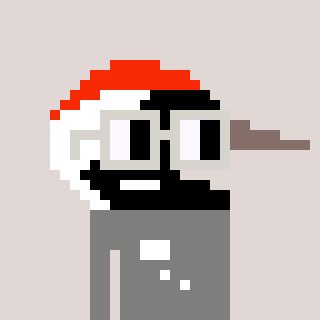
a pixel art character with square light gray glasses, a crane-shaped head and a bluegrey-colored body on a warm background